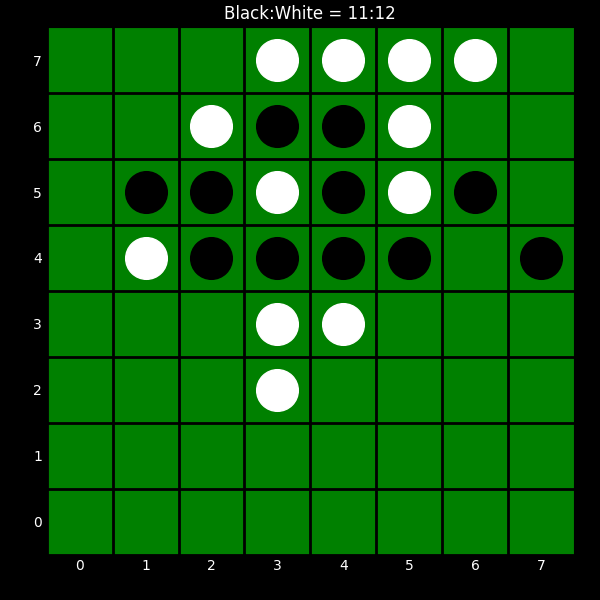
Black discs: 11
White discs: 12